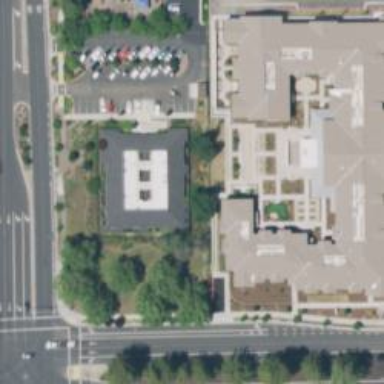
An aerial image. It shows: Hospital building.